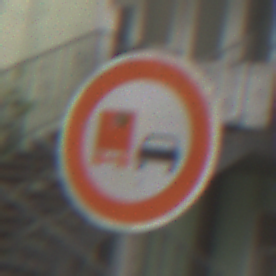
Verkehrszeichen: UeberholverbotKraftfahrzeuge
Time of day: MorningAfternoon
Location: Outdoor (Urban)
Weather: Overcast
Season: NotSpecified
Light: Natural